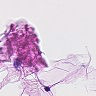
Metastatic tissue present: no